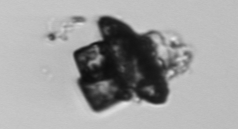
Label: Delphineis